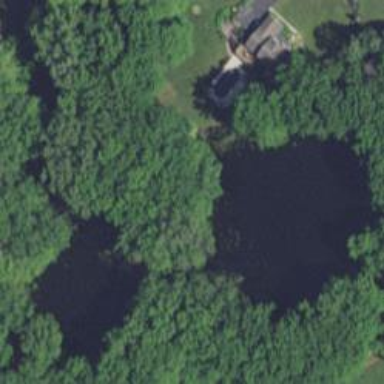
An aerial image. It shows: Serene pond surrounded by nature.